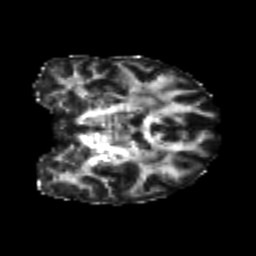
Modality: FA
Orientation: coronal
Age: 23
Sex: female
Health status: healthy
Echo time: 0.074 s